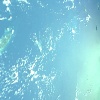
Label: water